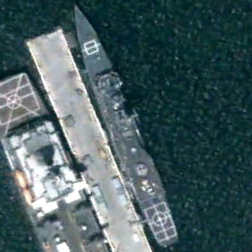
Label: cruiser